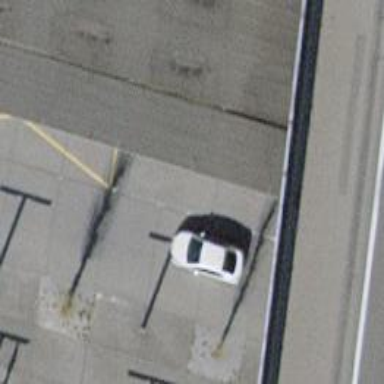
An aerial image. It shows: Motorcycle parking facility.